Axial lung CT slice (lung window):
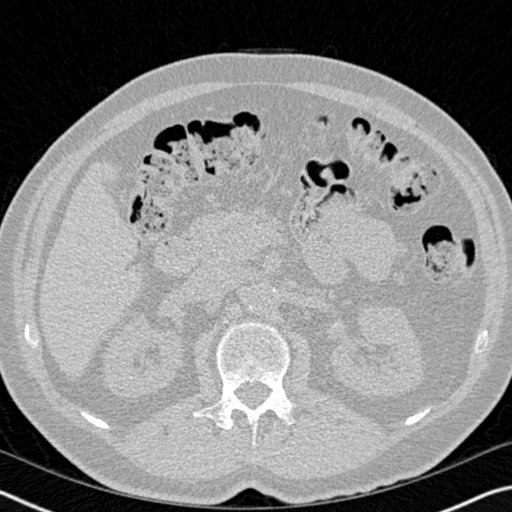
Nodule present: no